Chest X-ray. View position: AP
Patient age: 68
Patient sex: F
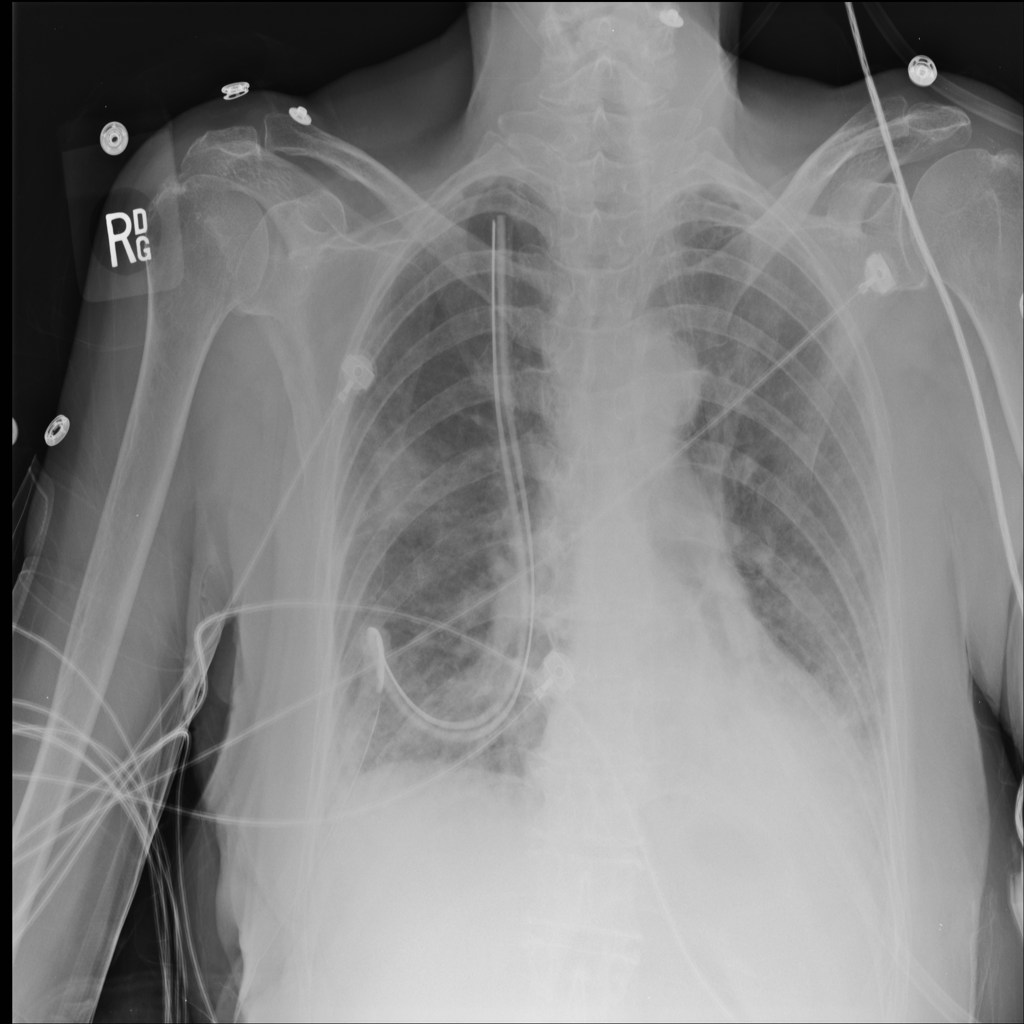
Finding: Pneumothorax